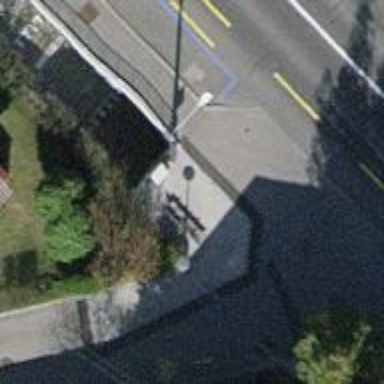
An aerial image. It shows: Set of steps on the road.